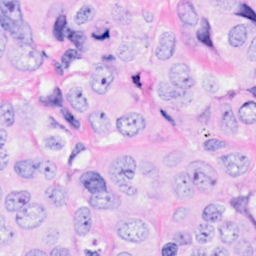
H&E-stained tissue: Breast